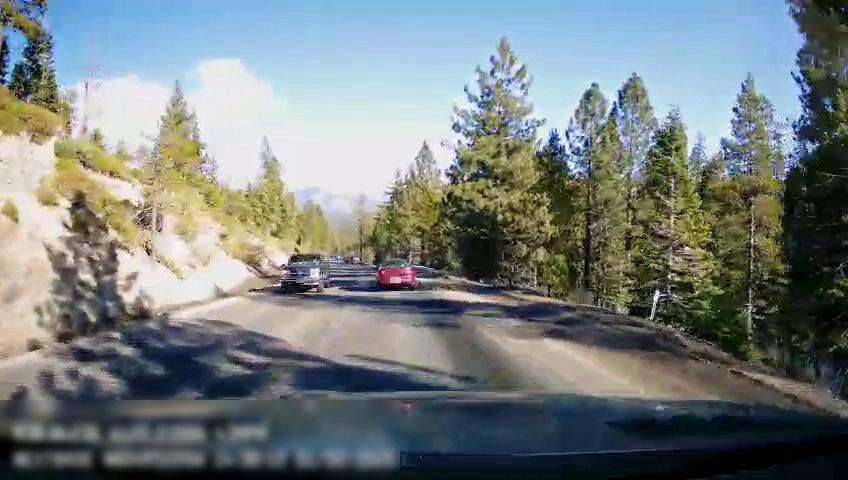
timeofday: Day
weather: Sunny
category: Drivable Space
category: Vehicles | Car
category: Vehicles | SUV
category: Lanes | Opposite Lane